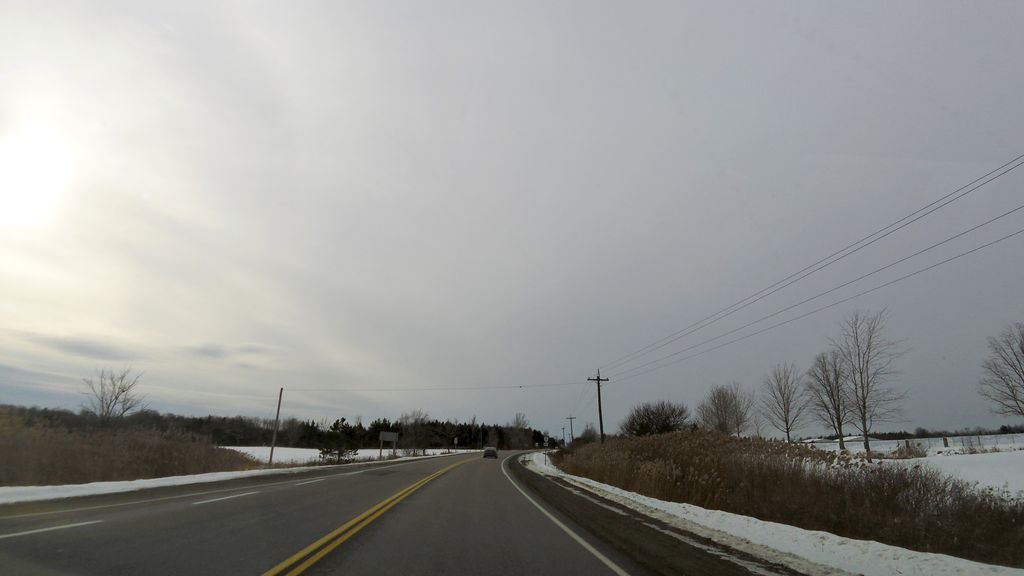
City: hamilton